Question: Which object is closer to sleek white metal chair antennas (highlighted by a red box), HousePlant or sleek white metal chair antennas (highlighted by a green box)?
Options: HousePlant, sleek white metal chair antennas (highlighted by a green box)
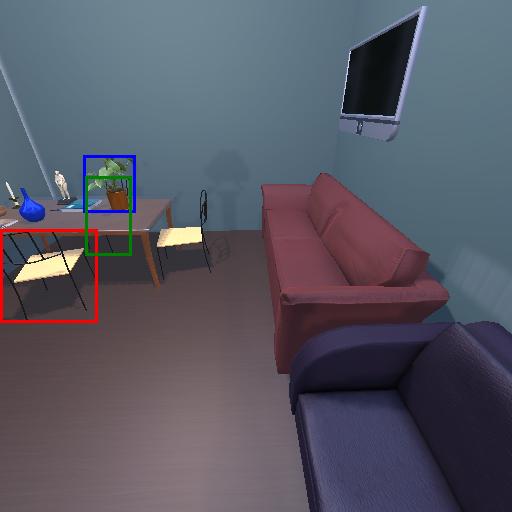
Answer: HousePlant